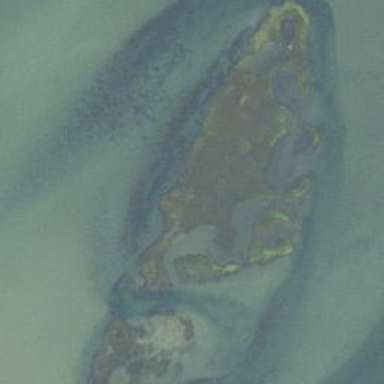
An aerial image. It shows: Image showing island.